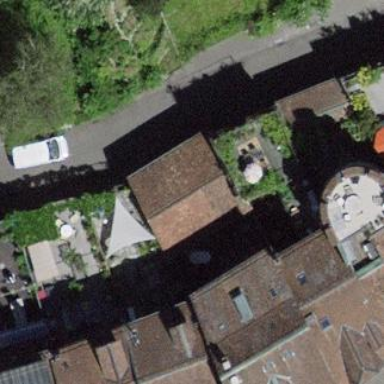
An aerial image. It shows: Building with gabled roof made of roof tiles.